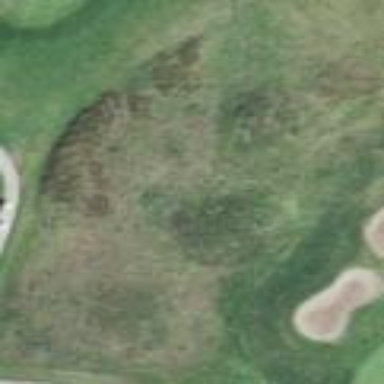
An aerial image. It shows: The area is marked as out of bounds on the golf course.